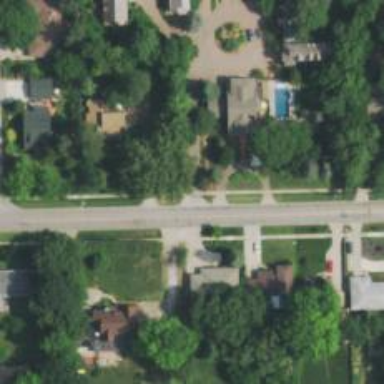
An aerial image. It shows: Living street.